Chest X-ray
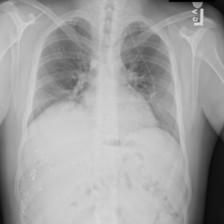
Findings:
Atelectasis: negative
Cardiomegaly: negative
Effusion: negative
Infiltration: negative
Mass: negative
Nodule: negative
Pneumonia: negative
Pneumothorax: negative
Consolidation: negative
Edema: negative
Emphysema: negative
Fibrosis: negative
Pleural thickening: negative
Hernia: negative